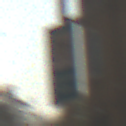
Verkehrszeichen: Verkehrshelfer
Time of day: MorningAfternoon
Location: Outdoor (Urban)
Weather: Clear
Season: NotSpecified
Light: Natural